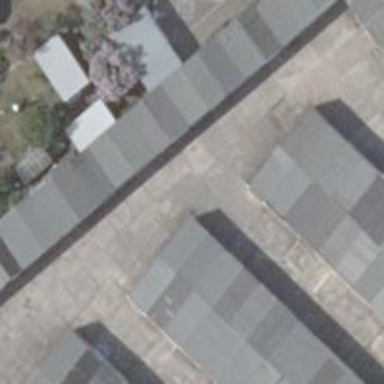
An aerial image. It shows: Group of garages.